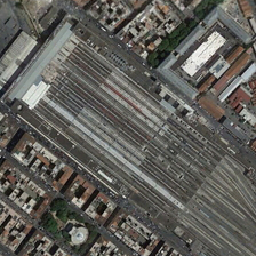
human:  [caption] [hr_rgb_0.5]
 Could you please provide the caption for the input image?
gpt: Buildings around the railway station.

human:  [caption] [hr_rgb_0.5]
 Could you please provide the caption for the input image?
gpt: Buildings around the railway station.

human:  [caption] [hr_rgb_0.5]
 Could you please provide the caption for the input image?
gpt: Buildings around the railway station.

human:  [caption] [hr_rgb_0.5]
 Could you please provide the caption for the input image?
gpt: Buildings around the railway station.

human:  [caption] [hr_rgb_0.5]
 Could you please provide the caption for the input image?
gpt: Buildings around the railway station.